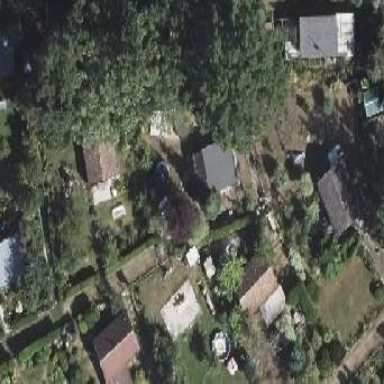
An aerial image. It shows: Plot in the allotments.